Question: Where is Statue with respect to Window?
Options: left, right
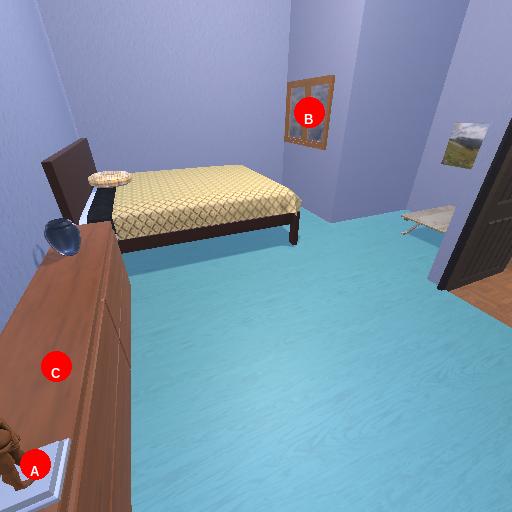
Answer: left